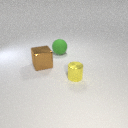
large brown metal cube behind small yellow metal cylinder